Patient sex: F
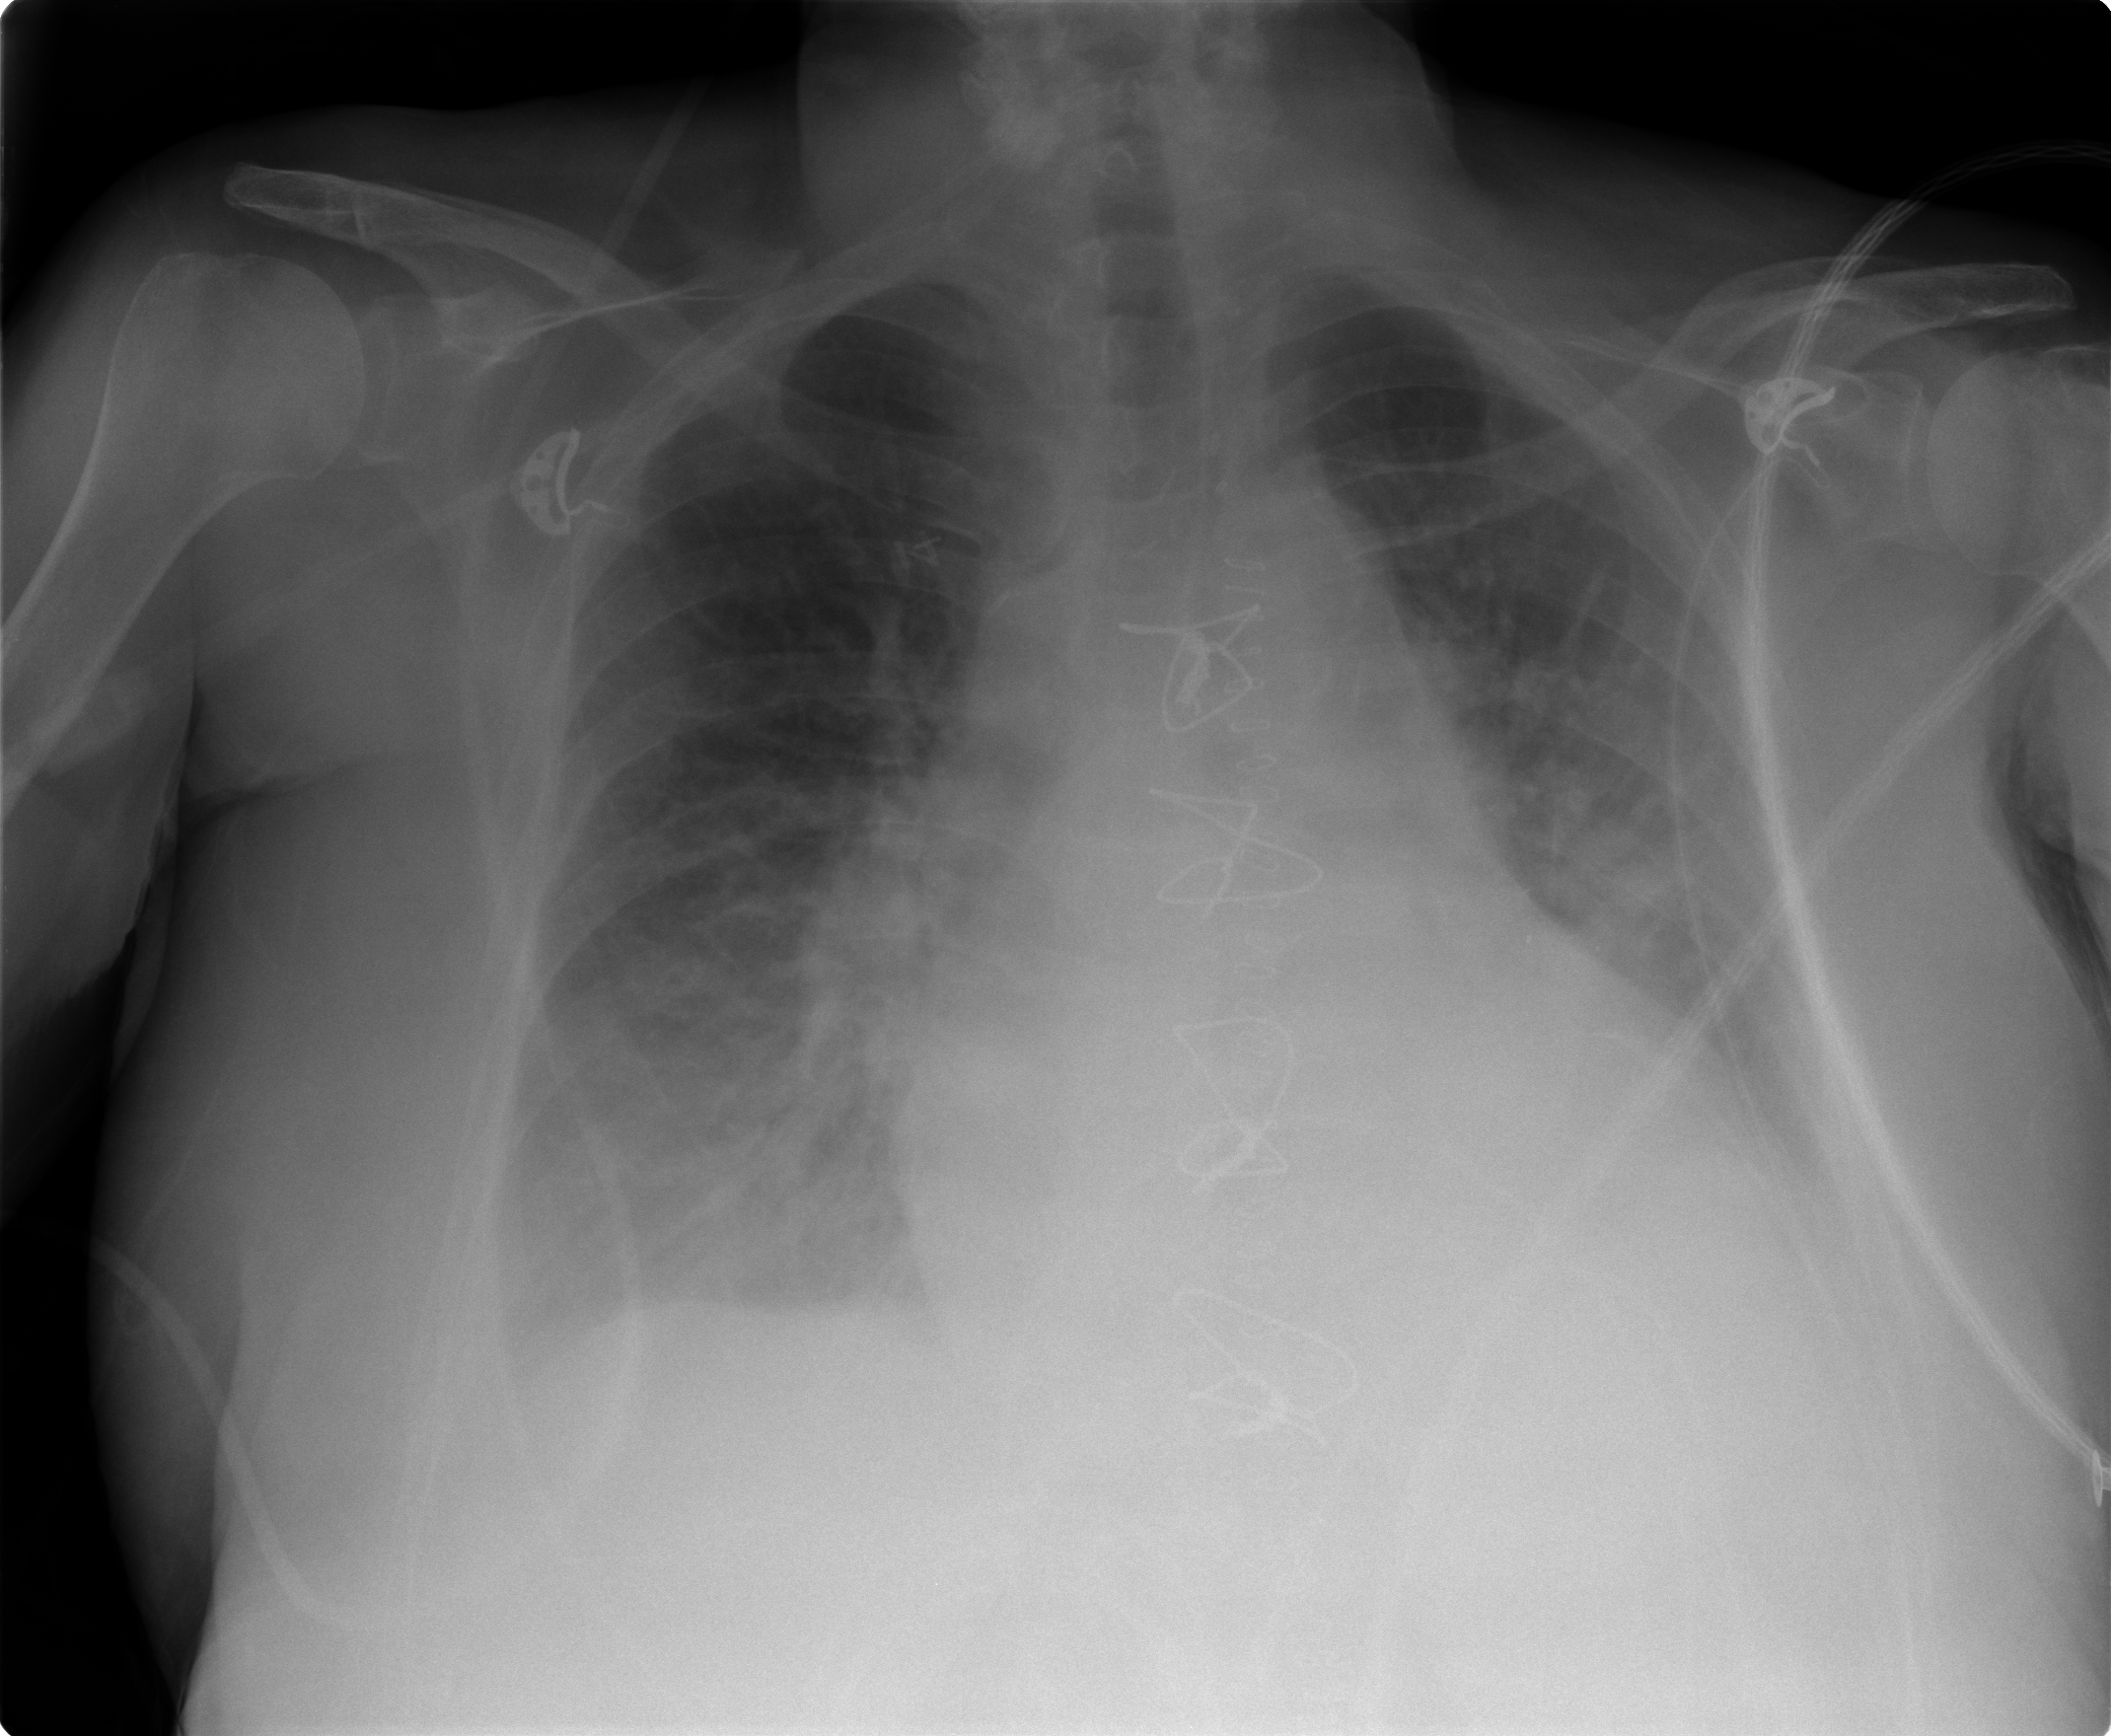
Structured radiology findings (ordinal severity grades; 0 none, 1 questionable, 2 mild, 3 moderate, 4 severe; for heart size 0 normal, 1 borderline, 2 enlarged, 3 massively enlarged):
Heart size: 2
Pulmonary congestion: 3
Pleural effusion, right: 1
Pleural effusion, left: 2
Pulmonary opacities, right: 1
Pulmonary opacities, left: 2
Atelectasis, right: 2
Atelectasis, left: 2